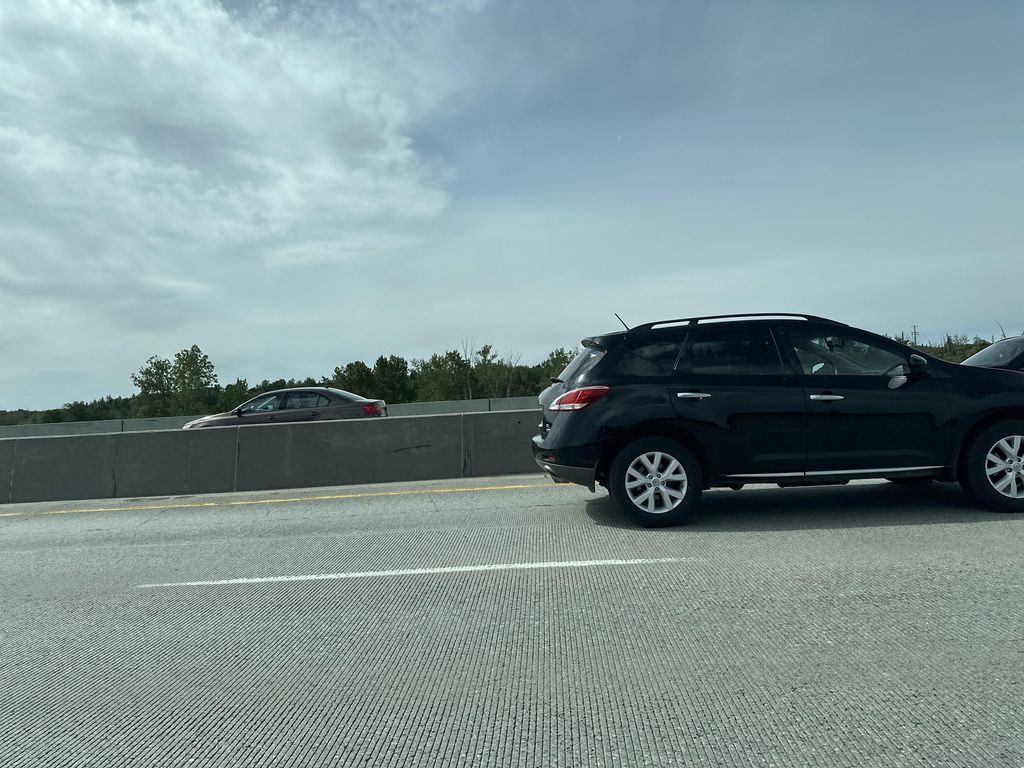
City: calgary